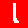
Digit: 1